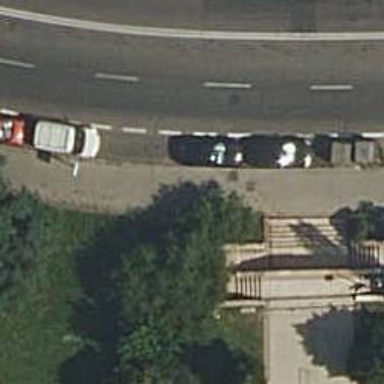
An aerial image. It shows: Kerb serving as barrier.